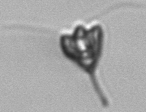
Label: Pyramimonas_longicauda